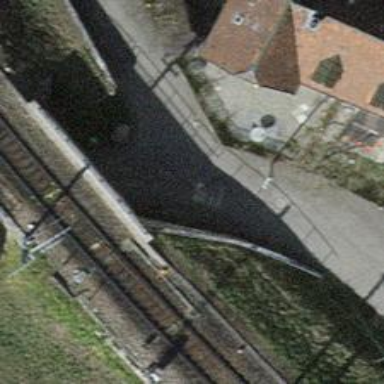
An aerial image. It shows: Bollard.